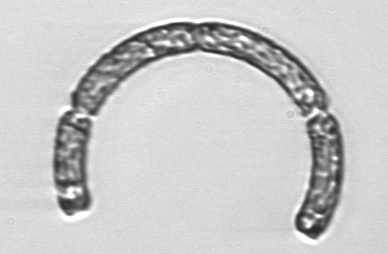
Label: Guinardia_striata